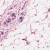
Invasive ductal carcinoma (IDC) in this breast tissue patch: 0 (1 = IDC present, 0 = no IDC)